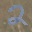
Label: 2